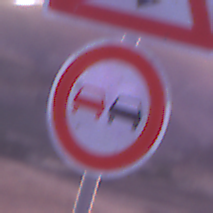
Verkehrszeichen: Ueberholverbot
Zusatzzeichen oben: AmphibienwanderungRechts
Umgebung: Outdoor, Nature
Tageszeit: Dawn
Wetter: PartlyCloudy
Licht: Natural
Jahreszeit: NotSpecified
Kontrast: MediumContrast